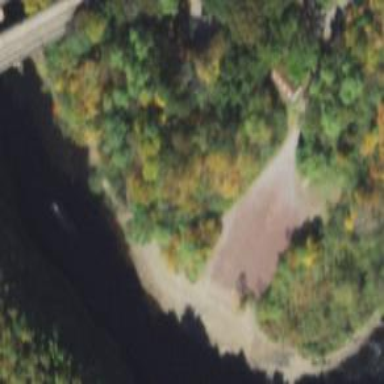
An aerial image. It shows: Abandoned railway bridge.